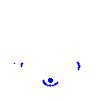
Particle: electron